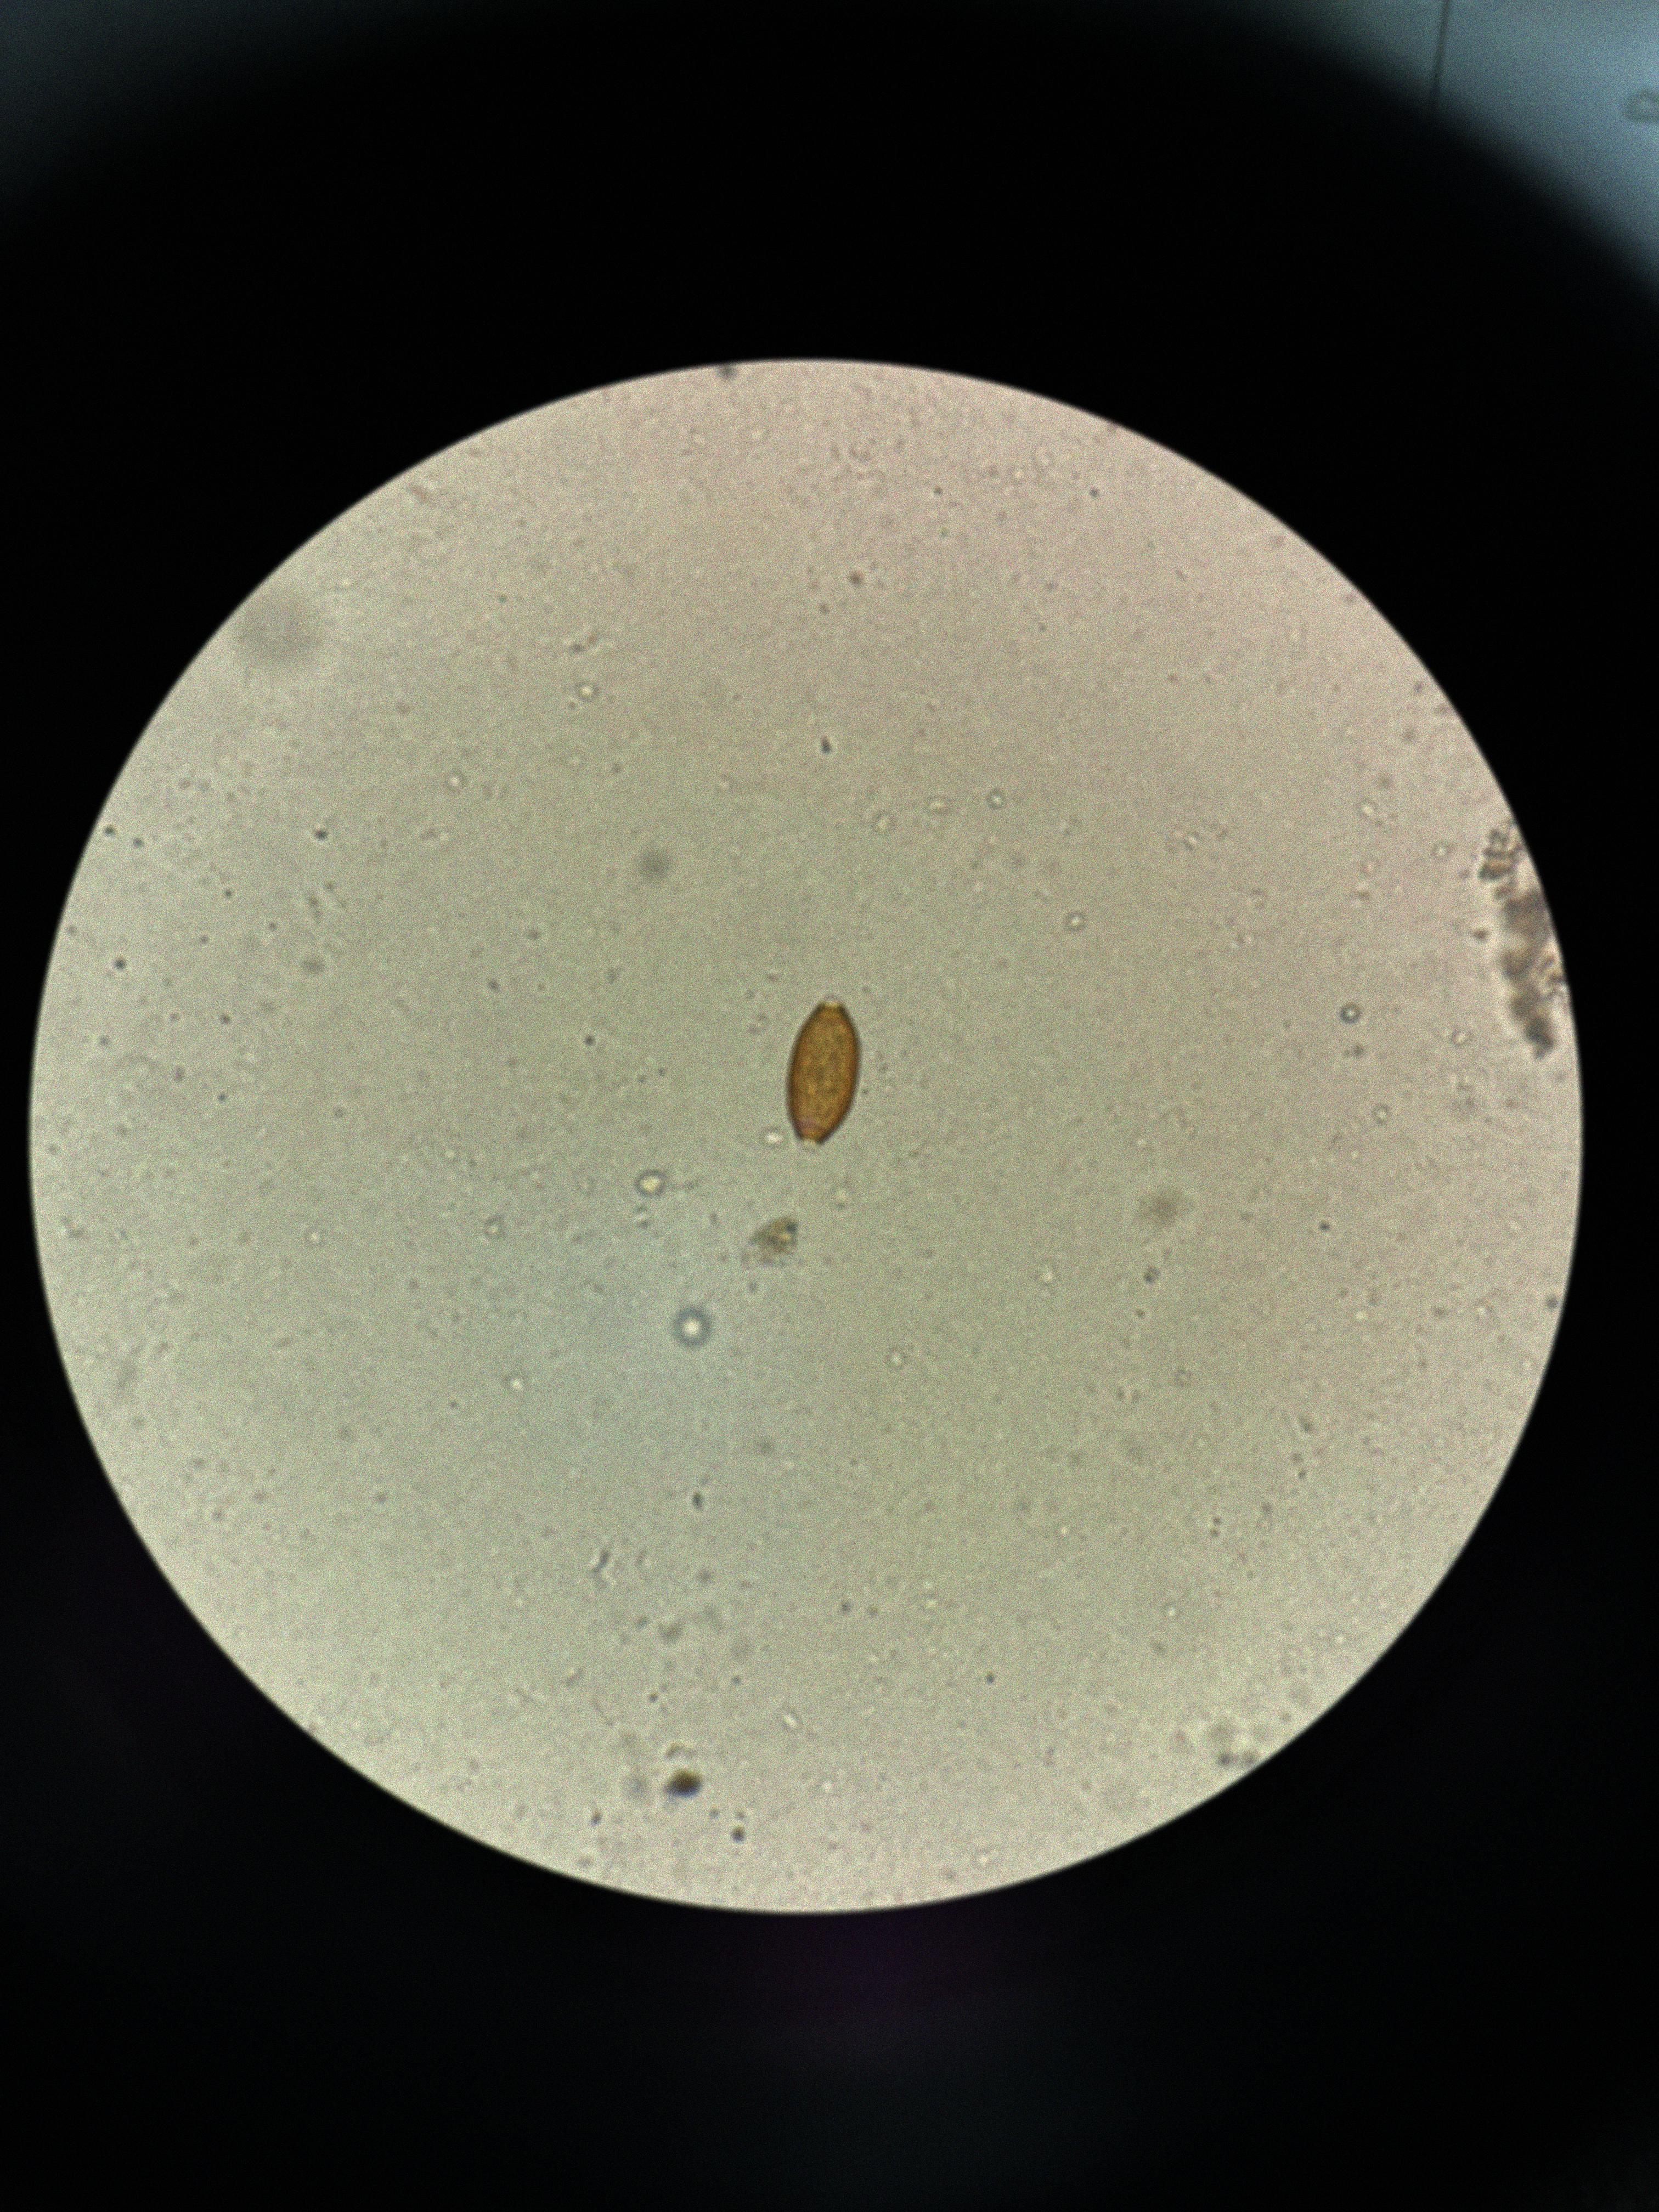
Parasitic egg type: Trichuris trichiura